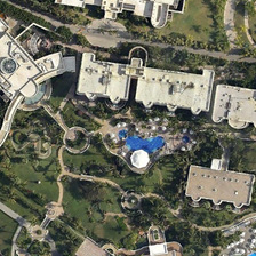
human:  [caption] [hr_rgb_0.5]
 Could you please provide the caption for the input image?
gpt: beside the swimming pool is an umbrella for people to have a rest .

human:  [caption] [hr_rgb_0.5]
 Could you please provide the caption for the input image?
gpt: there are a lot of white villa lined up .

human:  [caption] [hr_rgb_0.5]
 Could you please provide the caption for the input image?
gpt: there are a lot of green plants around .

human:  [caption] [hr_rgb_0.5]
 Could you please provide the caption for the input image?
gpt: neat rows on the ground have a lot of floor .

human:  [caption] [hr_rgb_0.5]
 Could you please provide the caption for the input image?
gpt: there are many blue swimming pool, bending paths to form the unique scenery resort .